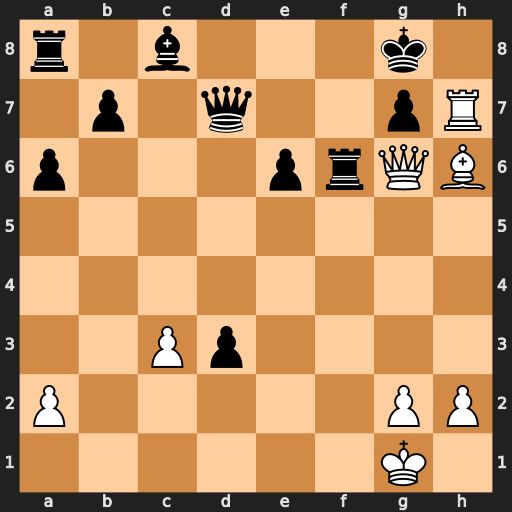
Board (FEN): r1b3k1/1p1q2pR/p3prQB/8/8/2Pp4/P5PP/6K1
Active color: w
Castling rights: -
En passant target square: -
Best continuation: Rxg7+ Qxg7 Qxg7#